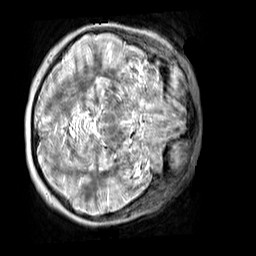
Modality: T2w
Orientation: axial
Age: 12
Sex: female
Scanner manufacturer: siemens
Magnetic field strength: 3 T
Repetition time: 3.2 s
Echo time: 0.408 s